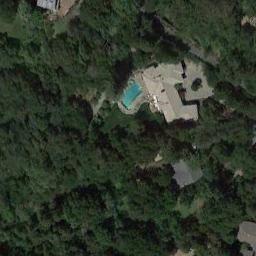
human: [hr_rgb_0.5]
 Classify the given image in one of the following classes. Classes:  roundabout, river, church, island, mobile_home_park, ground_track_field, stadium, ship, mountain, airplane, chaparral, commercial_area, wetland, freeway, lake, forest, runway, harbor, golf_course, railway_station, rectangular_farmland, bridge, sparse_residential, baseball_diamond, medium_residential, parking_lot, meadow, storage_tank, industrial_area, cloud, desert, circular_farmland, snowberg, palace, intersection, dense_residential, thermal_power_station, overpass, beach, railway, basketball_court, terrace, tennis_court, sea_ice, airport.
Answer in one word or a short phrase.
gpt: forest